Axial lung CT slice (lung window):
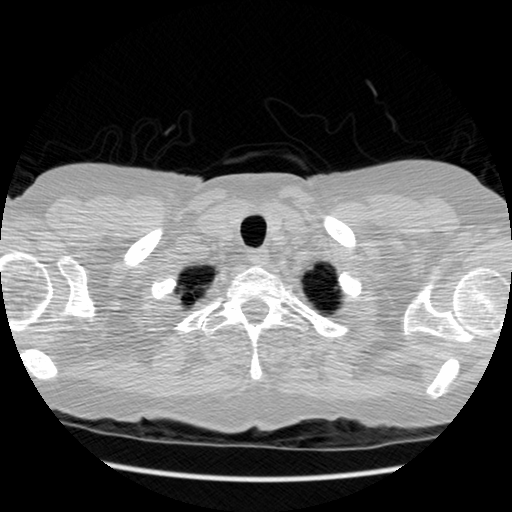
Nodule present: no